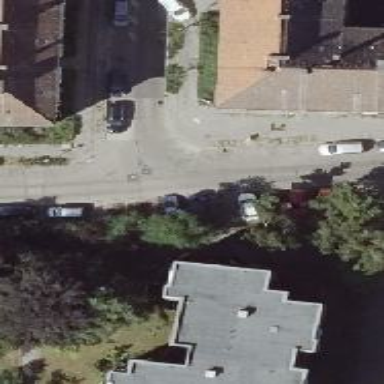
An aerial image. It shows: Residential road with concrete surface and sidewalk on the left side.